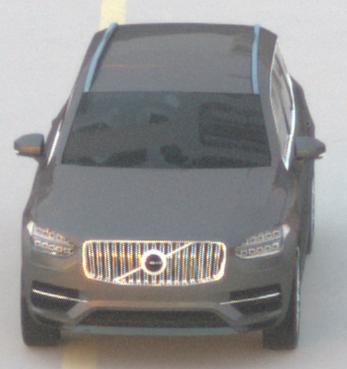
Make: Volvo
Model: XC90 B5
Detailed model: XC90 (L)
Model produced from: 2019/08
Model produced until: 2020/04
Doors: 5
Color: gray
Road condition: dry road
Daytime: sunrise or sunset
Contrast: medium contrast